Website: macys
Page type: customer-info-address
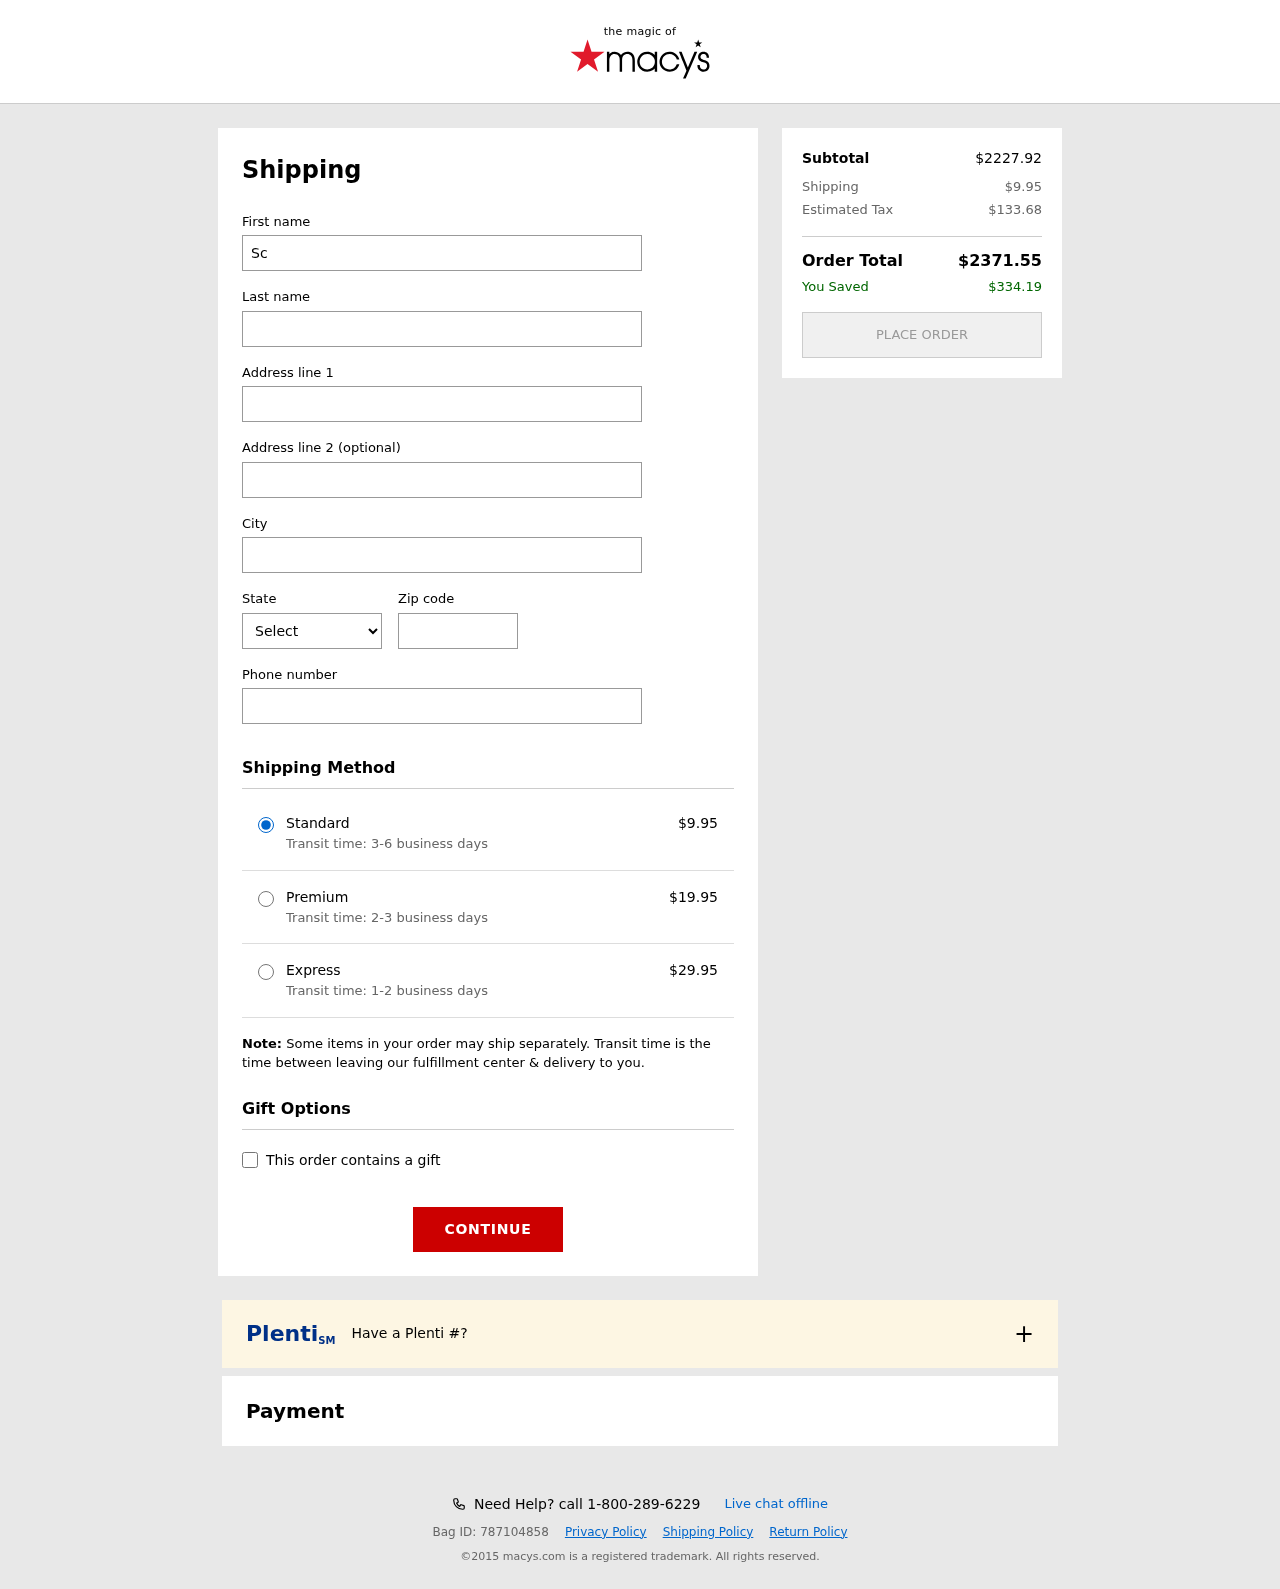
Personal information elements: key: PII_CITY
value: Jennamouth
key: PII_FIRSTNAME
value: Scott
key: PII_LASTNAME
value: Green
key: PII_PHONE
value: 9155485003
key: PII_POSTCODE
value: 51715
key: PII_STATE_ABBR
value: PA
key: PII_STREET
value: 0325 Rodriguez Green Apt. 575
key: PII_STREET2
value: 758 Nicole Rest
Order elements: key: ORDER_SHIPPING_COST
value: $9.95
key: ORDER_SHIPPING_COST_PREMIUM
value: $19.95
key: ORDER_SHIPPING_COST_EXPRESS
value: $29.95
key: ORDER_SUBTOTAL
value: $2227.92
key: ORDER_TAX
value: $133.68
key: ORDER_TOTAL
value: $2371.55
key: ORDER_SAVINGS
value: $334.19